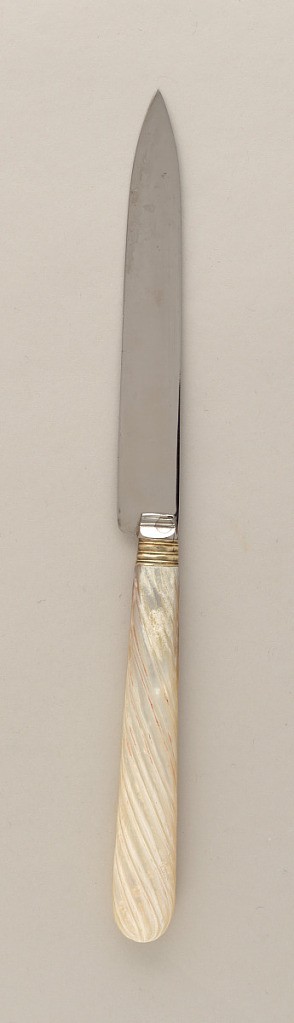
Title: Dessert Knife with Mother-of-Pearl Handle
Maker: François Nicoud, French, active Paris ca. 1875-1890
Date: ca. 1890
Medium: steel, gold plated, silver, mother of pearl
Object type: knife
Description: One of twelve dessert knives. Rectangular blade with pointed tip, devoid of surface decoration. Banded gold plated ferrule leads to mother of pearl handle, decorated with carved diagonal fluting, slightly widenning to rounded terminal.